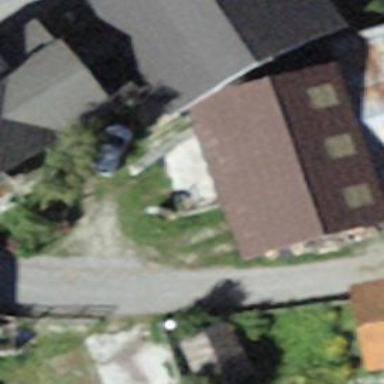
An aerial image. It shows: Simple and straightforward house.